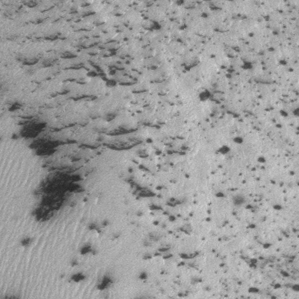
Label: frost